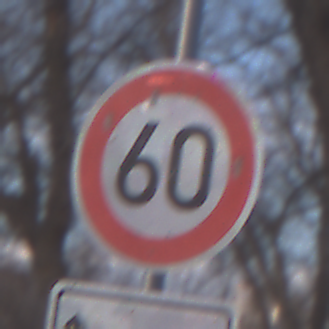
Verkehrszeichen: Geschwindigkeit60
Zusatzzeichen unten: LaengeEinerStrecke2
Umgebung: Outdoor, Nature
Tageszeit: MorningAfternoon
Wetter: PartlyCloudy
Licht: Natural
Jahreszeit: NotSpecified
Kontrast: HighContrast